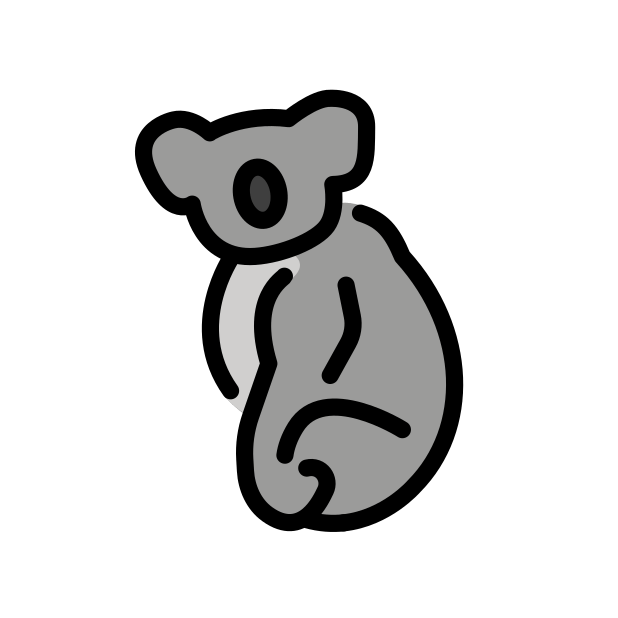
Emoji: 🐨
Name: koala
Unicode: 0x1f428